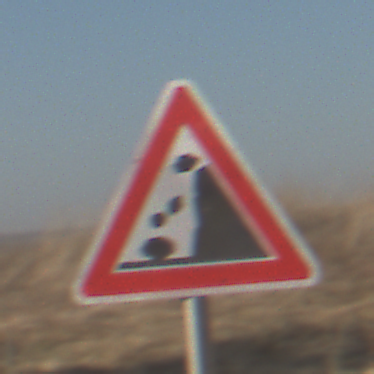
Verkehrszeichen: SteinschlagRechts
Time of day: MorningAfternoon
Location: Outdoor (Nature)
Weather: PartlyCloudy
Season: NotSpecified
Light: Natural